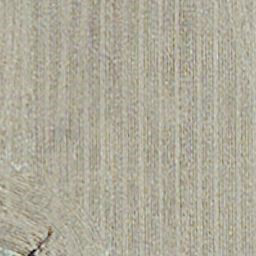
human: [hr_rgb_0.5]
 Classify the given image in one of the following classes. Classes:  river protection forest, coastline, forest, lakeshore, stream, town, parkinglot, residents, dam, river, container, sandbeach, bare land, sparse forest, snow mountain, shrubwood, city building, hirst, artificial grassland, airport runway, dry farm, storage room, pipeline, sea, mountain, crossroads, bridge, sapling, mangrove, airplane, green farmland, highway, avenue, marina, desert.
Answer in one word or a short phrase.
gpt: dry farm